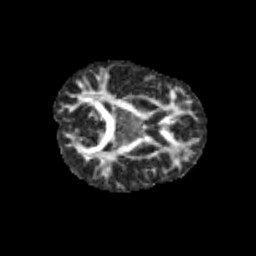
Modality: FA
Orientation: axial
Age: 12
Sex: female
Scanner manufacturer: siemens
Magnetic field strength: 3 T
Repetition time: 3.8 s
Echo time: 0.07 s